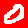
Digit: 0